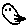
Label: bird